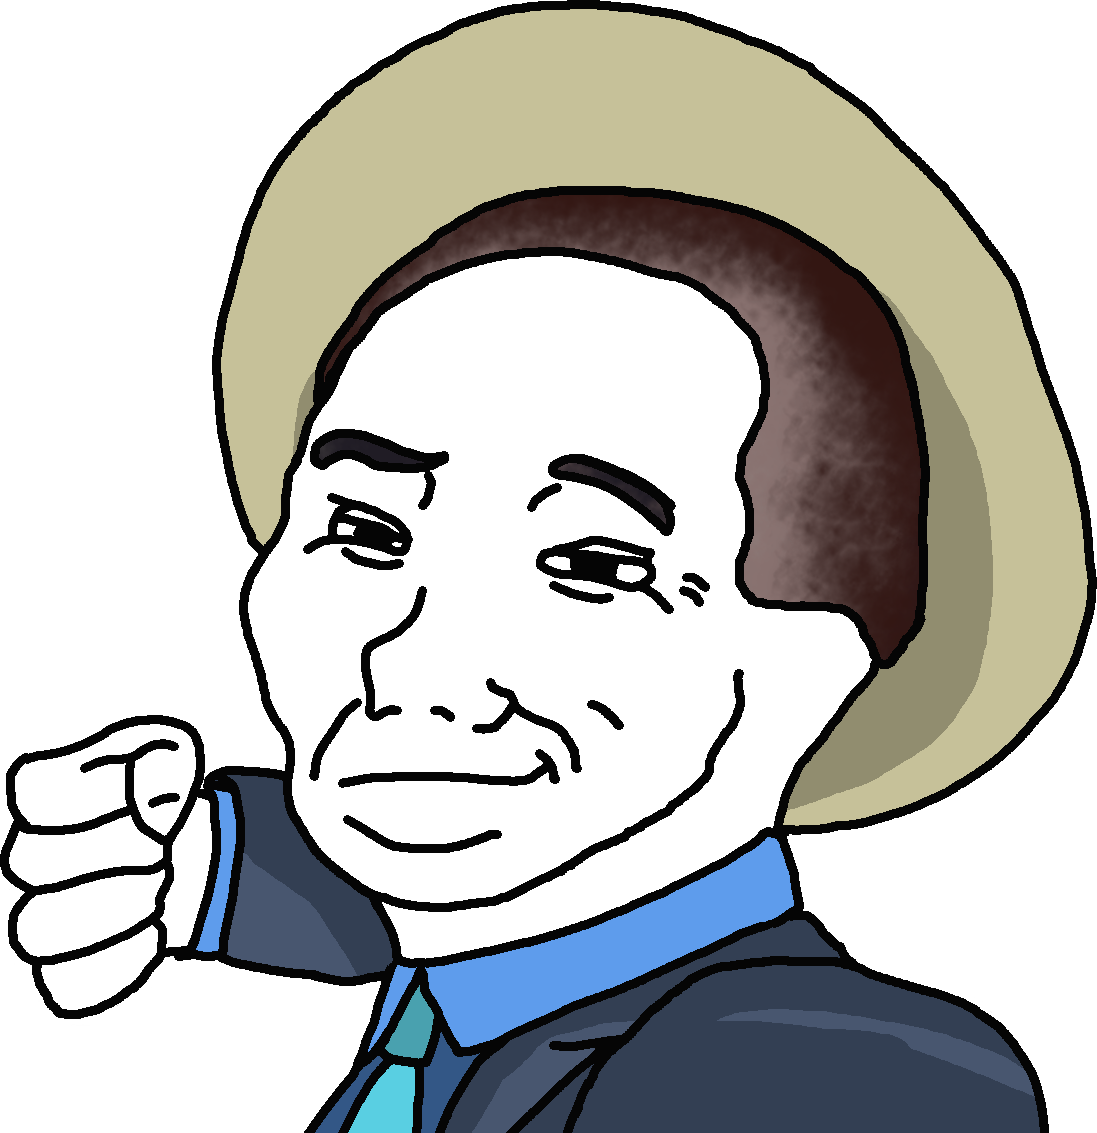
Label: 5_Smugjak